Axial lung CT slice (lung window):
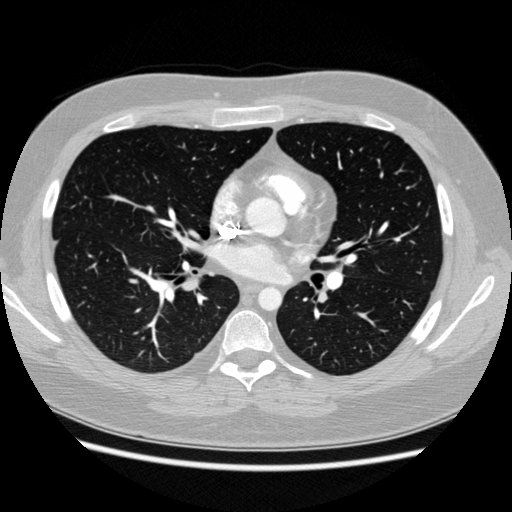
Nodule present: no